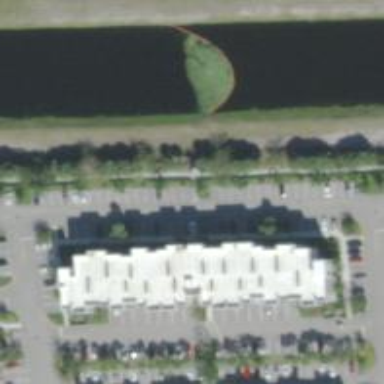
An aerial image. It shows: Parking space.